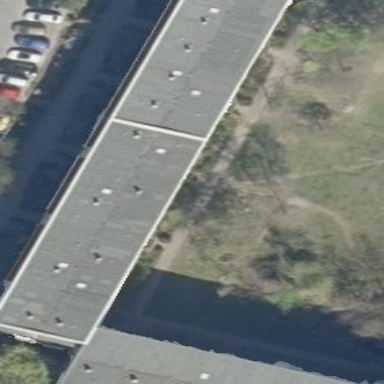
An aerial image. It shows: Building with apartments and flat roof.